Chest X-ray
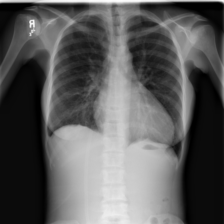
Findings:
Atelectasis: negative
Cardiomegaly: negative
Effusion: negative
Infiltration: negative
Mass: negative
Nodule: negative
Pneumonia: negative
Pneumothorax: negative
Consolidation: negative
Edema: negative
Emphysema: negative
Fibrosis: negative
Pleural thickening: negative
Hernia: negative